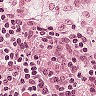
Metastatic tissue present: no